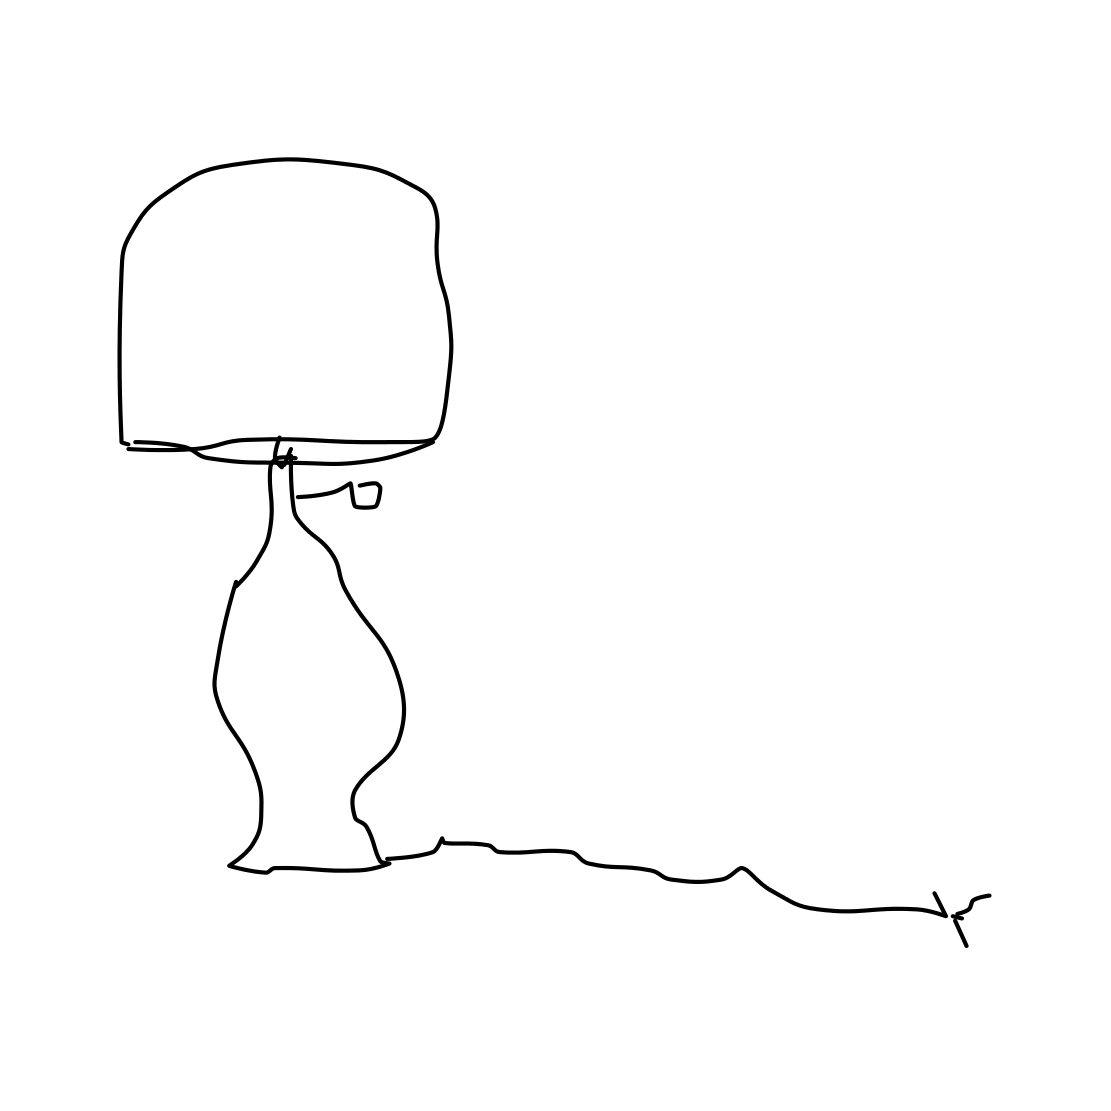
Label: tablelamp